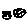
Label: moon